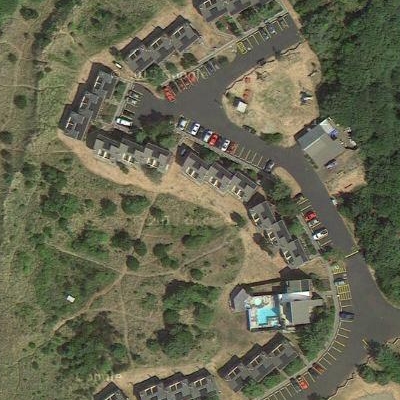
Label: fResident